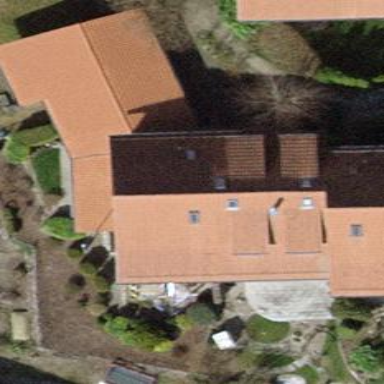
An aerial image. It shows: Gabled-roof house with tile roofing.